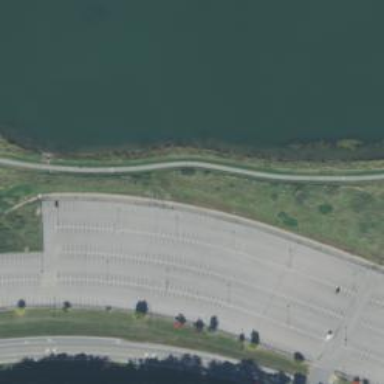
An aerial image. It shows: Parking area with asphalt surface designed for park and ride use.